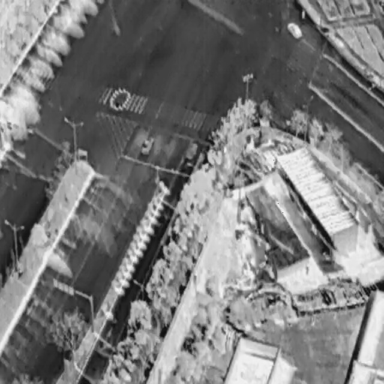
There are two Cars in the infrared image.